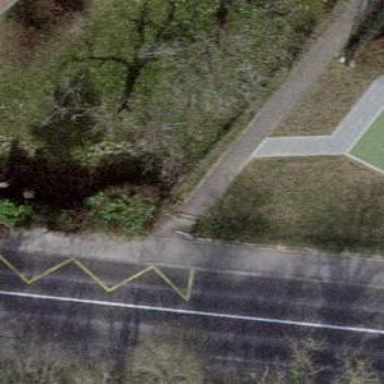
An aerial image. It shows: Double cycle barrier is in place.